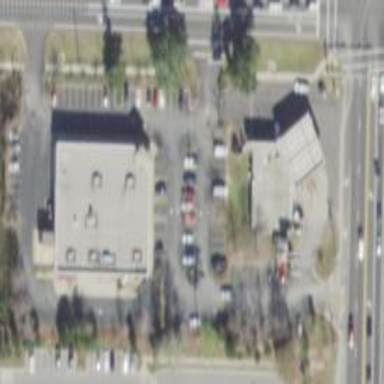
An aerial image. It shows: Parking space.